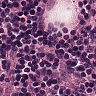
Metastatic tissue present: no